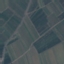
Land use / land cover class: PermanentCrop